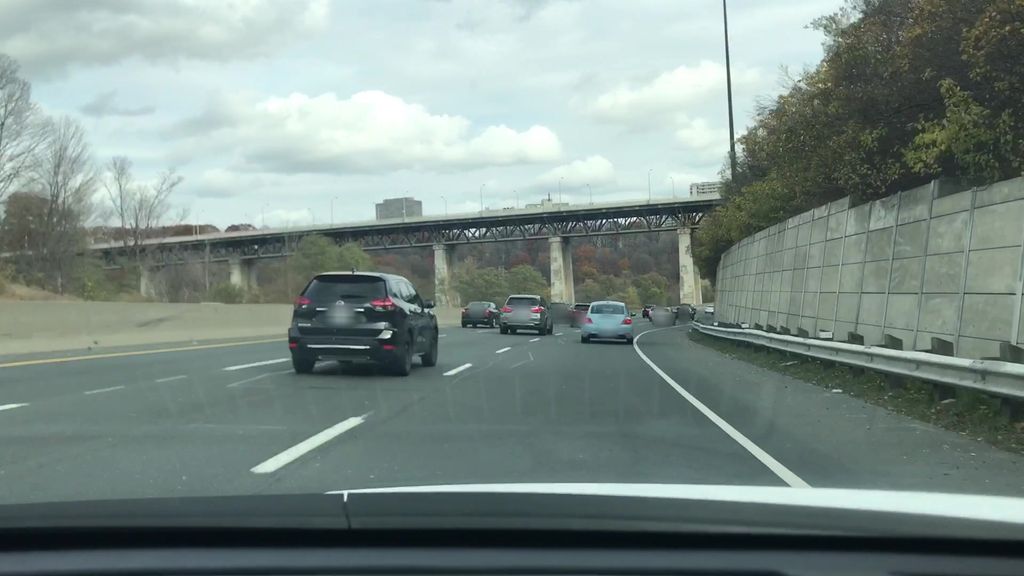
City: toronto